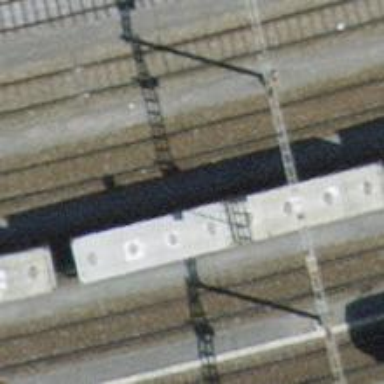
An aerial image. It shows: Railway yard with electrified contact lines.